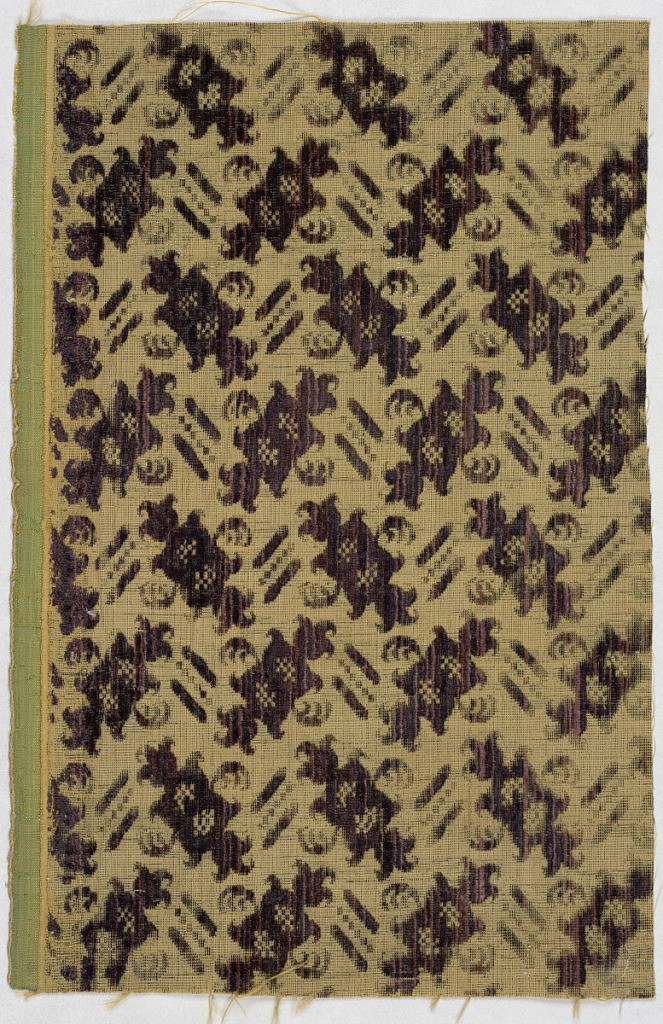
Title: Fragment
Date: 16th–17th century
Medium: silk, metallic thread Technique: supplementary warp pile (velvet) in a woven foundation
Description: Fragment of dark brown velvet on a tan-colored ground in a pattern of leafy medallions that alternate with double barrette shapes.